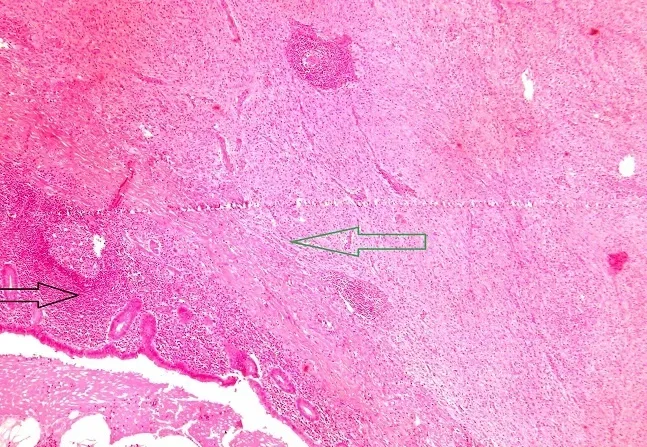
Histopathologic findings: transition area between appendiceal cells (black arrow) and tumoral cells (green arrow) (X200).
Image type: pathology (h&e)